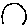
Label: sun